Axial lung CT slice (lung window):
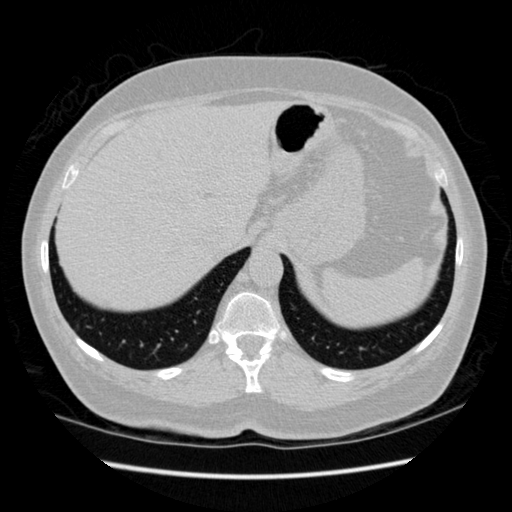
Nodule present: no